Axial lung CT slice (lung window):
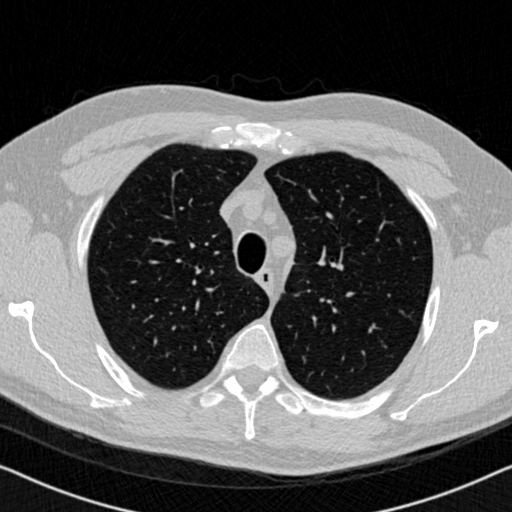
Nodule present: no